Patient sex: M
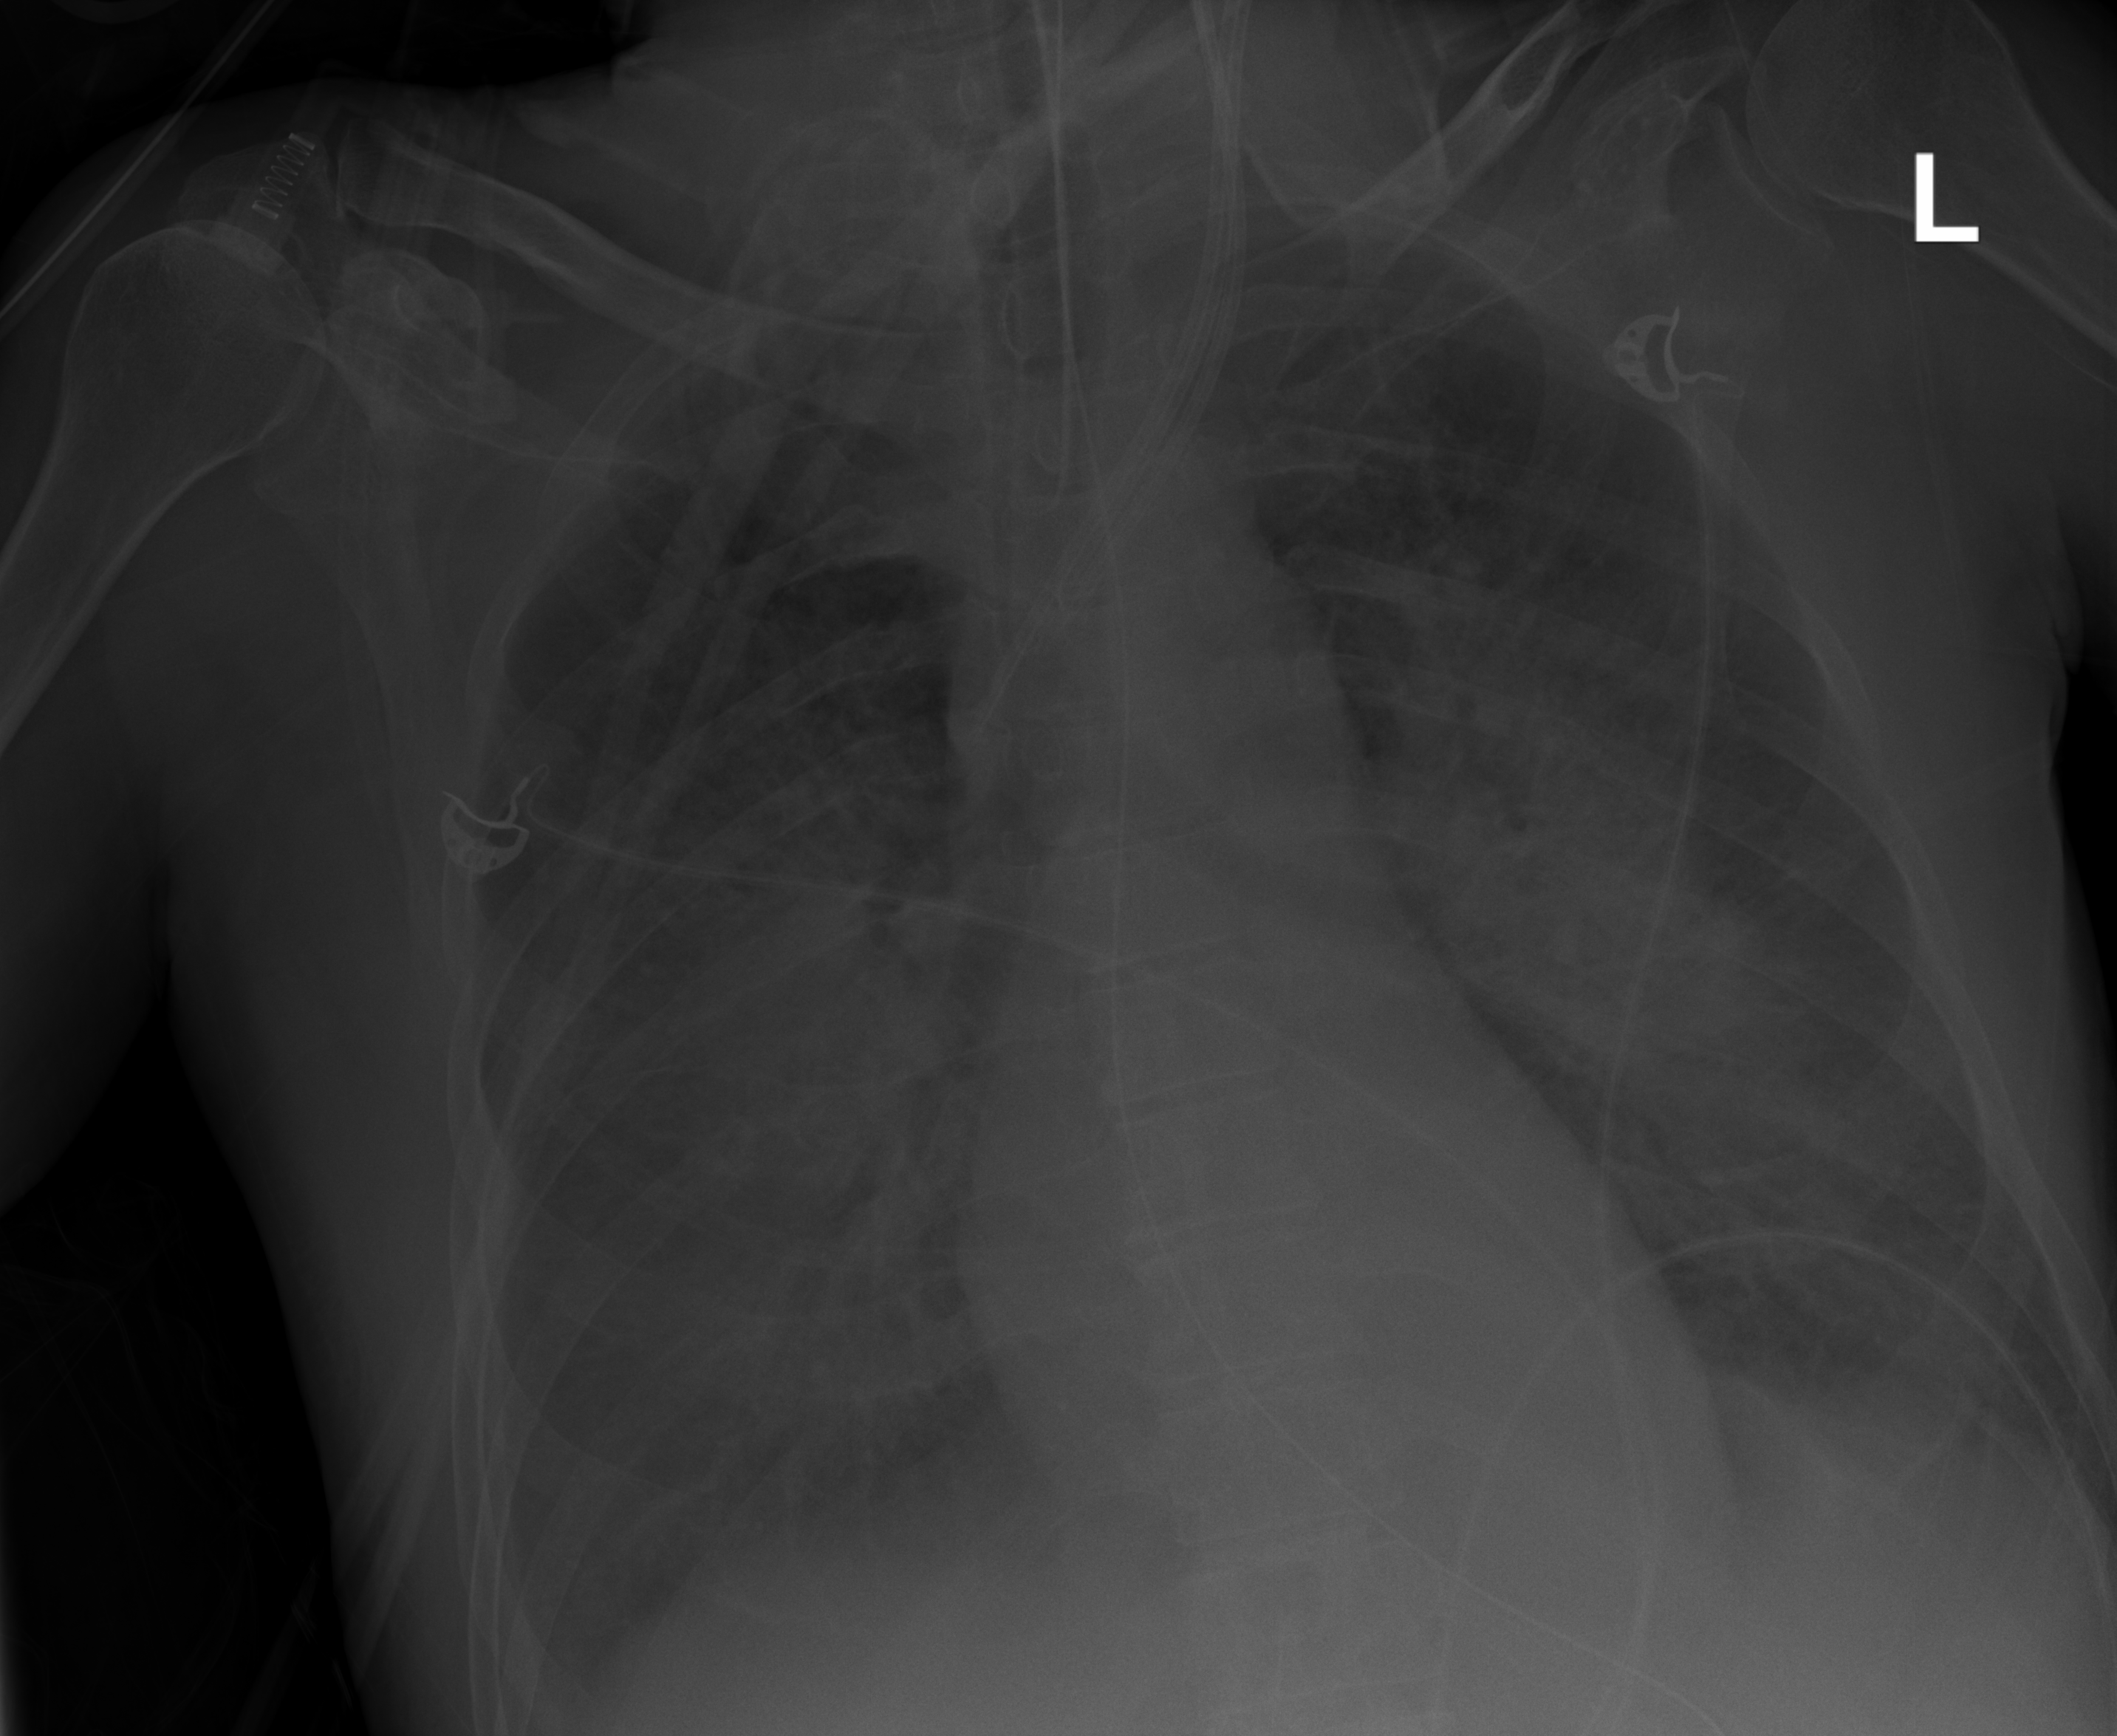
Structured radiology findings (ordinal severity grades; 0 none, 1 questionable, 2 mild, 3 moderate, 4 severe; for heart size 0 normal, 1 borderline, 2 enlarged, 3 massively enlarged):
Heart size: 0
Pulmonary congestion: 3
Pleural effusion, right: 2
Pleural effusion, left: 2
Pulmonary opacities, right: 3
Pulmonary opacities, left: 3
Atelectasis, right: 2
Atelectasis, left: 2